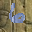
Label: 6